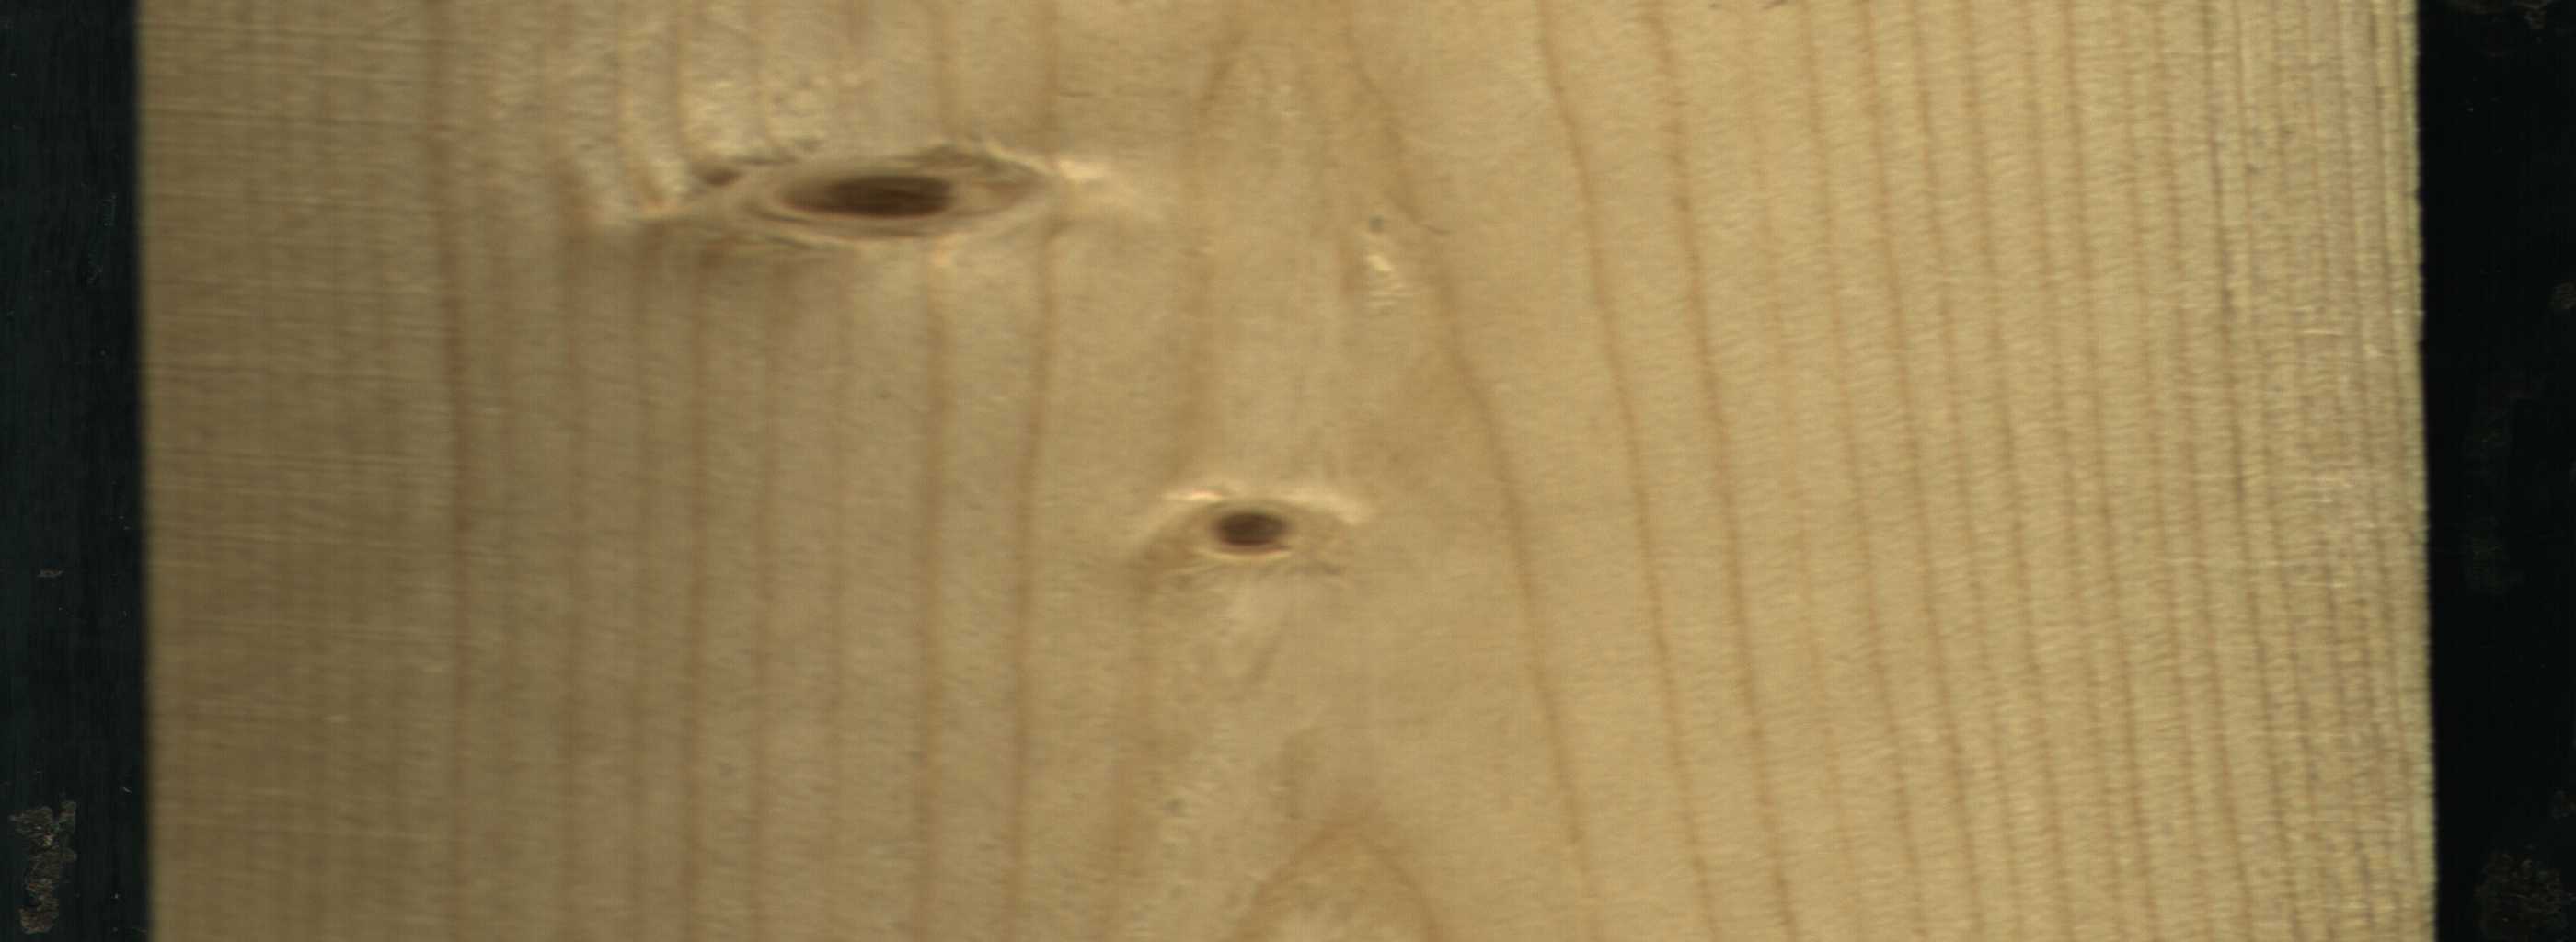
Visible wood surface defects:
Live_Knot
Live_Knot